Field crop: maize
Growth stage: 2
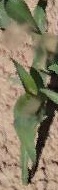
Species: maize